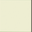
Piece: xx